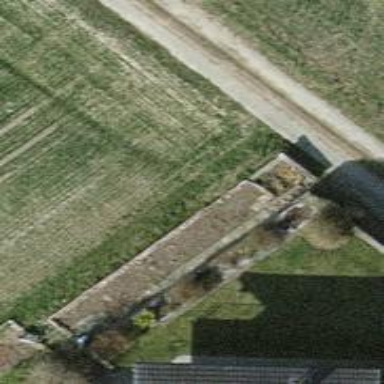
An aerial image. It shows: Hedge acting as barrier.